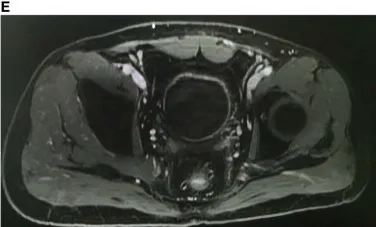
Imaging of the patient over the course of therapy. (E) The axial contrast-enhanced MRI on arterial phase still showed no tumor in the bladder at the last follow-up on February 20, 2021.
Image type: radiology (mri)